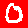
Digit: 0